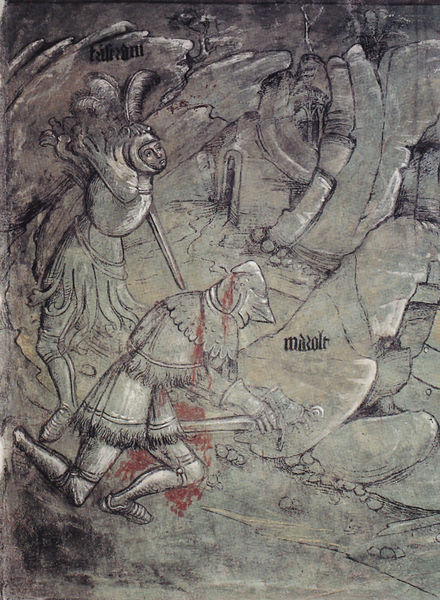
Titel: Schloss Runkelstein, Tristan-Zimmer
Standort: (AUT Tirol), Bozen (EU - AUT - Tirol)
Schlagwörter: baum, dunkel, feder, kampf, grau, nacht, schwarz, zeichnung, rot, weg, federn, mord, stein, steine, tod, tot, schrift, fels, krieg, eingang, blut, burg, schwert, soldat, helm, ritter, rüstung, siegfried, visier, wörter, pest, marols, marold, marolt